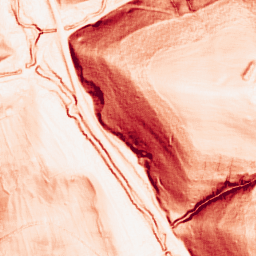
Category: morphological
Decomposition family: morphological_gradient
Decomposition parameters: size: 3
shape: square
Upsampling method: sinc_blackman
Upsampling parameters: scale: 2
kernel_size: 8
Upsampling scale: 2